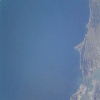
Label: water